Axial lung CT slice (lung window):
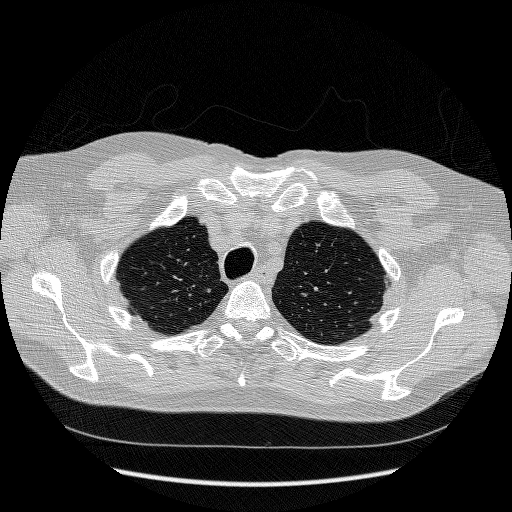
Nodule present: no